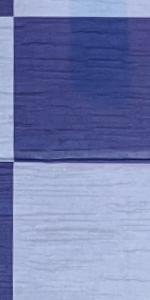
Label: Empty